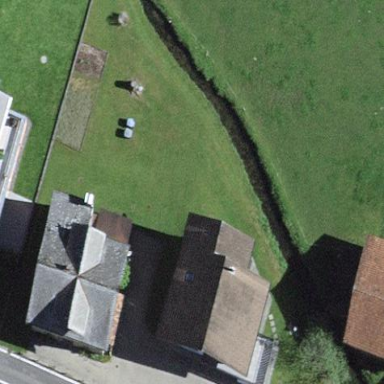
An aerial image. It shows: Simple house.